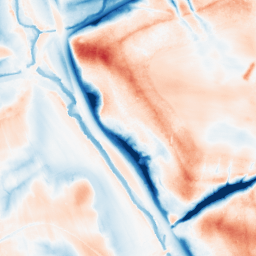
Category: trend_removal
Decomposition family: local_polynomial
Decomposition parameters: window_size: 51
degree: 2
Upsampling method: bicubic
Upsampling parameters: scale: 8
Upsampling scale: 8